Field crop: tomato
Growth stage: 2
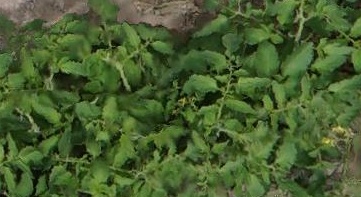
Species: tomato